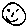
Label: smiley face